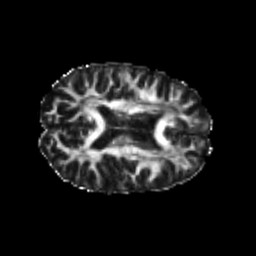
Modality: FA
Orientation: axial
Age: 20
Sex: female
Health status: healthy
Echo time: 0.074 s